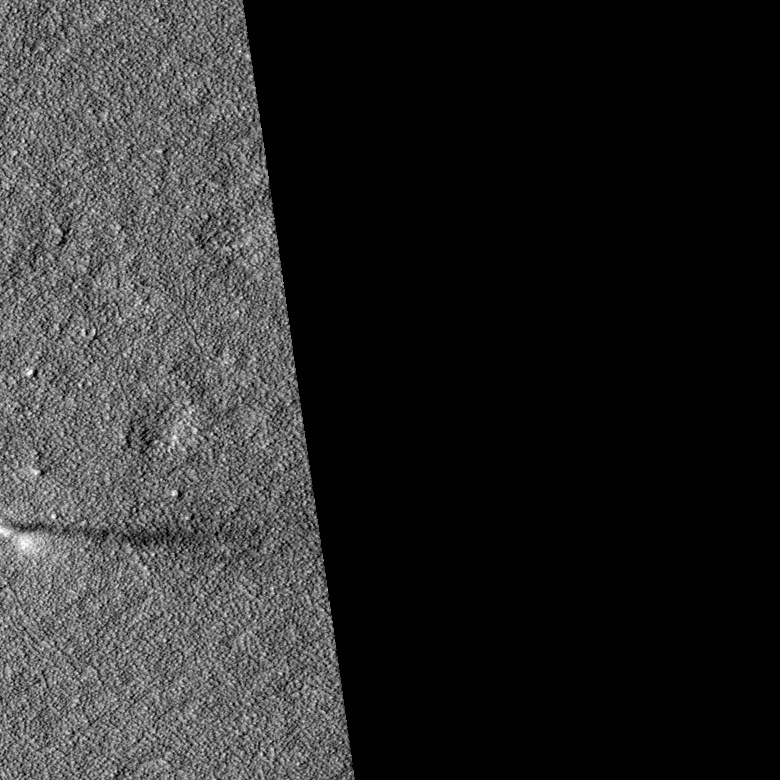
Label: dustdevil